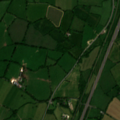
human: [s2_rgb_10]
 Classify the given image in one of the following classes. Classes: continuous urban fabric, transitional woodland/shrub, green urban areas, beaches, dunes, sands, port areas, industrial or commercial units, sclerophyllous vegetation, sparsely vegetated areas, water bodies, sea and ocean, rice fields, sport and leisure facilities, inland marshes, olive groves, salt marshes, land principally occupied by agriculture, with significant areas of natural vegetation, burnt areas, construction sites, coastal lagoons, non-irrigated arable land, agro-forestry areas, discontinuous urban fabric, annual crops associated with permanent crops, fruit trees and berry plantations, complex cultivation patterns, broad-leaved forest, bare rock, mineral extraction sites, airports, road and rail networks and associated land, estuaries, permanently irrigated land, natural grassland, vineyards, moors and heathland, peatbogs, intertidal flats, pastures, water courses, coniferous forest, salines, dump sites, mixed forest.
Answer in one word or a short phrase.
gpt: pastures